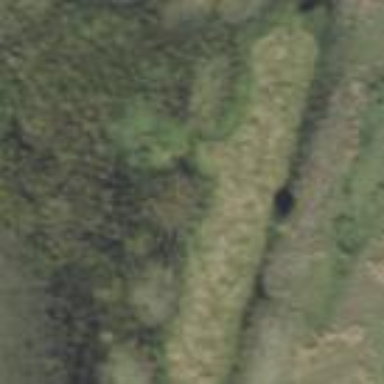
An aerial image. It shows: Wetland area characterized by wet meadow.